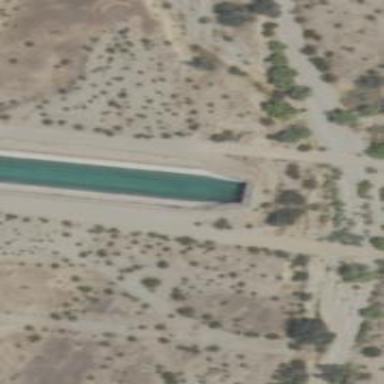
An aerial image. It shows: Culvert tunnel carrying water for canal.